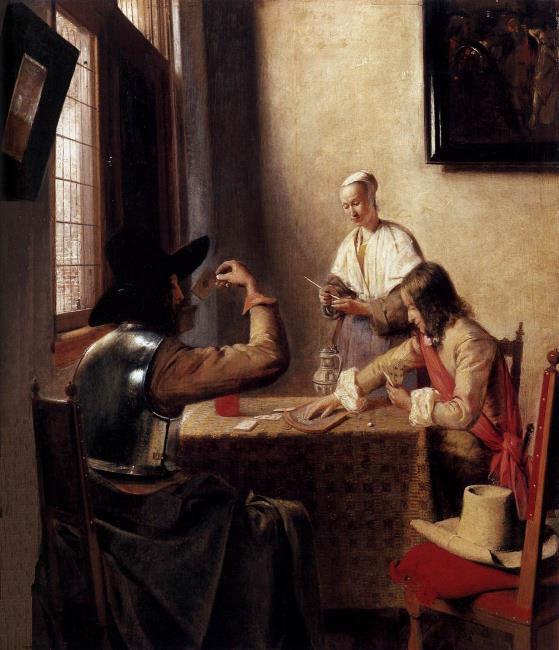
Title: Soldiers playing cards and a young woman filling a pipe
Artist: Pieter de Hooch
Earliest date: 1657
Latest date: 1658
Genre: painting
Iconography: Tobacco
Keywords: genre, interior view, three human figures, knee-length portrait, figure from behind, maidservant, soldier, hat, cuirass, mutche, sashe, medium-length hair (men's hairstyle), card game (activity), filling a pipe, ace (playing card), ewer (vessel), slate, pipe, tobacco box, table carpet, chair, table, window, painting (depicted), mirror, stoneware